Question: I have created an SSIS package (see below) to import data from an external SQL query into a SharePoint 2007 list. The data imports fine but when the package is ran again to update the data it duplicates the records. I'm guessing that as there is no link between the SharePoint ID of the imported records and the data from my SQL query the routine has no idea what to update and just creates a new record. How do I prevent this and allow my data to be updated in the SharePoint list?

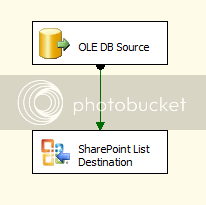
Answer: If you are setting the key Id field in your SharePoint list target it will perform an update, otherwise the default is an insert. It sounds like you have not mapped the Id
You can either
- Set (map) the ID column thus forcing the SharePoint destination component to perform an update. Have a look at this example by <URL> from SharePoint and set an expression for your data source to include this value in the WHERE clause resulting in selecting only new records. This has the added benefit of limiting the amount of data traveling across the network and your existing insert setup would work.